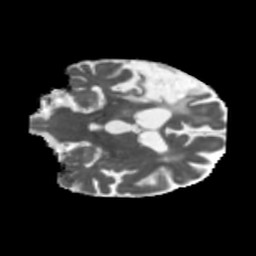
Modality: MD
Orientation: coronal
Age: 58
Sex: male
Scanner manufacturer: siemens
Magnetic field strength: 3 T
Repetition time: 5.47 s
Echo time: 0.0854 s